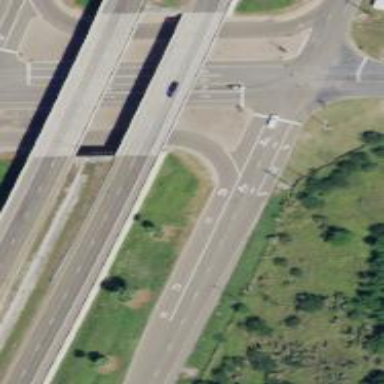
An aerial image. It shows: Secondary link road with turnaround junction.